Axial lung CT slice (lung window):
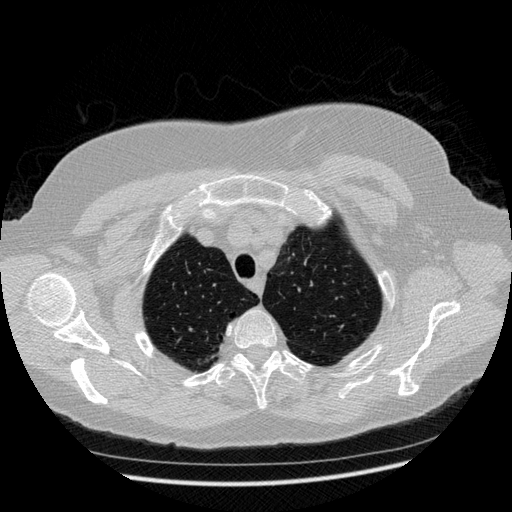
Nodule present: no